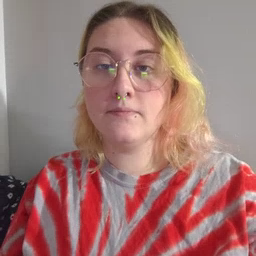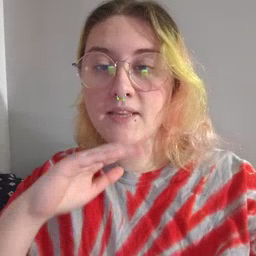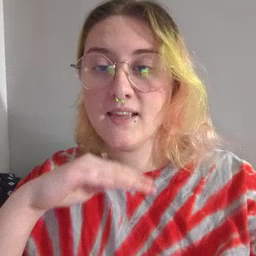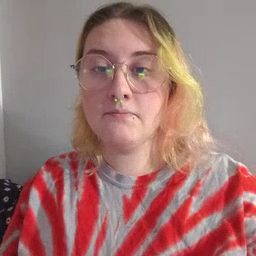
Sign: pig